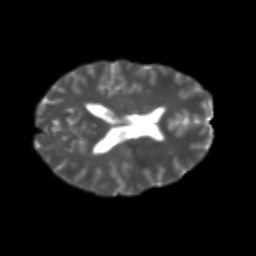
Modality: T2w
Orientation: axial
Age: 24
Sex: male
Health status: healthy
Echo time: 0.074 s